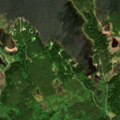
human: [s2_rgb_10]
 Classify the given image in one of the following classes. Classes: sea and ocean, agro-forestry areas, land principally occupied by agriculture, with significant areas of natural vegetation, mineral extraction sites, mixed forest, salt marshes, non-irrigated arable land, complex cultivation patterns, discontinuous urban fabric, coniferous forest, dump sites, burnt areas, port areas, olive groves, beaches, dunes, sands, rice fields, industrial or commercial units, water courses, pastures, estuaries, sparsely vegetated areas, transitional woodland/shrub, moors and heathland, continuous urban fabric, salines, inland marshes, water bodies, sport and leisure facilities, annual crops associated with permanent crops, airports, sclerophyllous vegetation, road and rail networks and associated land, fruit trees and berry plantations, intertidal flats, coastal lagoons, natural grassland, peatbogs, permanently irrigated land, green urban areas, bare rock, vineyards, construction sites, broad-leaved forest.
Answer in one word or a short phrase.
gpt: coniferous forest, mixed forest, transitional woodland/shrub, sea and ocean